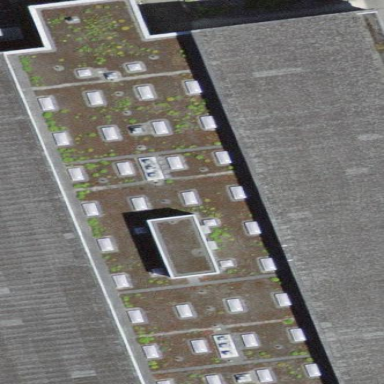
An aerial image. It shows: Military barracks building within military zone.